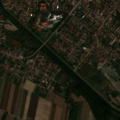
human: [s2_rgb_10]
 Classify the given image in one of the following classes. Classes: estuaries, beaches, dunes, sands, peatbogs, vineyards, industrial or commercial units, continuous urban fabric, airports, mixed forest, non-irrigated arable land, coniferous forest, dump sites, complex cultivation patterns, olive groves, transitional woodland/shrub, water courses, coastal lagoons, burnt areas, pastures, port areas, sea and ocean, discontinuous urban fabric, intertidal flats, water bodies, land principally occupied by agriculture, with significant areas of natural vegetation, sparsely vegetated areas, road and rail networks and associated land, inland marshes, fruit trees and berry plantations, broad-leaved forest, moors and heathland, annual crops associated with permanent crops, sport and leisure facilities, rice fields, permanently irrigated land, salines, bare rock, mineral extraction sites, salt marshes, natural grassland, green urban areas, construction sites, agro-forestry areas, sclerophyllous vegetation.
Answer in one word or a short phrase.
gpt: discontinuous urban fabric, non-irrigated arable land, transitional woodland/shrub